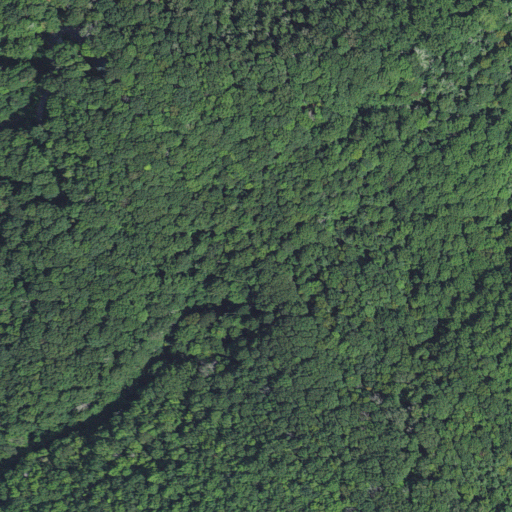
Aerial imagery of gap in North Carolina named Bearpen Gap containing deciduous forest, mixed forest, and open development